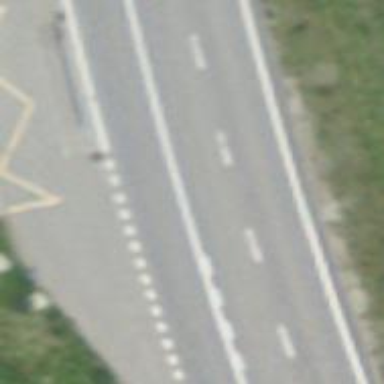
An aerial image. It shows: Primary road with asphalt surface.